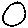
Label: circle